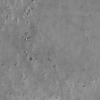
Label: not_dusty